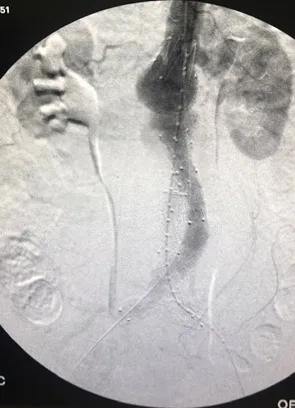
Postoperative anteroposterior aortography with a 36x14x103 Endurant, a 16x20x156 limb extension on the right side and two limb extensions on the left side (16x16x82 and 16x16x124).
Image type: radiology (x_ray)